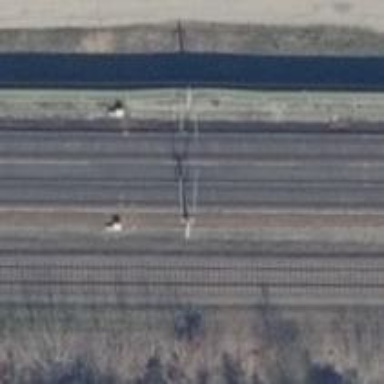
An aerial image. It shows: Railway milestone with catenary mast.